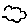
Label: cloud